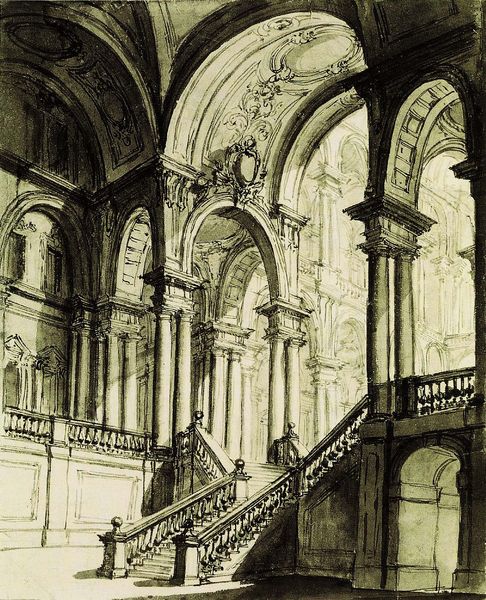
Titel: Zeichnung einer Bühnendekoration mit Palasttreppe
Künstler: Ferdinando Galli Bibiena
Schlagwörter: schatten, licht, raum, säule, säulen, zeichnung, gebäude, schloss, architektur, barock, spiegel, kirche, oval, doppelsäule, schiff, bogen, leer, empore, rundbogen, kuppel, treppe, treppen, verzierung, aufgang, durchgang, geländer, stufen, bögen, schild, tusche, innenhof, gewölbe, palast, balustrade, groß, schwarz-weiß, kugeln, rom, kapitell, wappen, baldachin, etagen, römisch, kassette, architekturzeichnung, tonnengewölbe, kirchenbau, palastbau, bogeb, 1700